Question: This image is from <URL>, and the problems are :
1. Line through doesn't exactly at right place (see the left text at top)
2. When it's italic with background color, the text is a bit out of its background (see the left text at top)
3. Underline is a bit far from text, or can we adjust its distance?
Thanks.

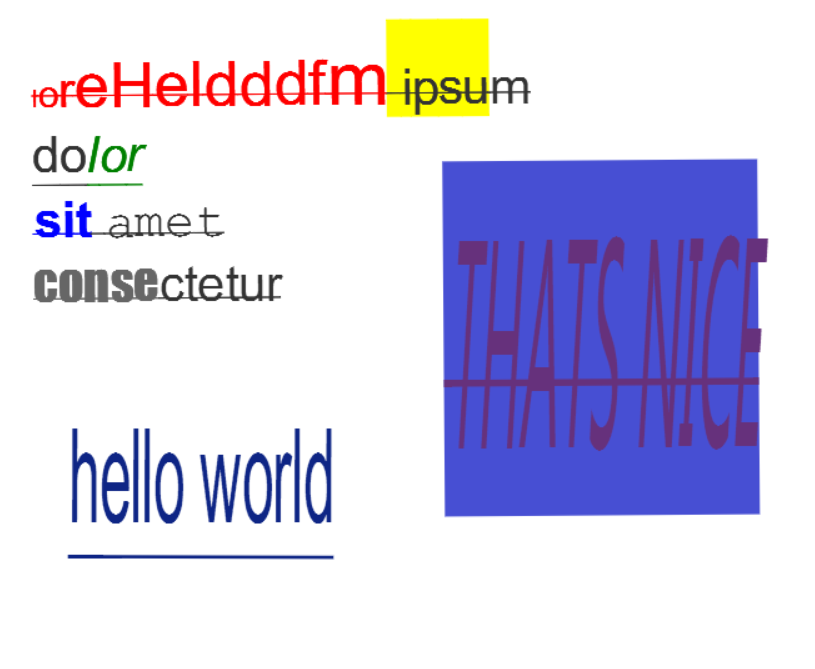
Answer: You're seeing an -- 'fabric.IText' -- that's currently in development. It allows to edit text inline and supports partial formatting.
1. The problem with line-through is known.
2. Underline being far probably has to do with stretched text. When I load kitchensink it looks good.
3. Background and italics is an interesting one. I just checked google docs and there's the same problem there: